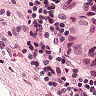
Metastatic tissue present: yes